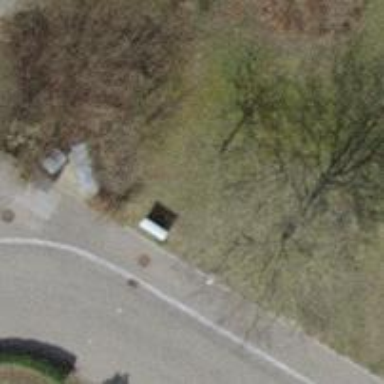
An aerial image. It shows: Street cabinet of man-made origin.